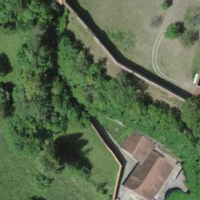
EUNIS habitat code: 53
Species observed at this site:
Galanthus nivalis
Taxus baccata